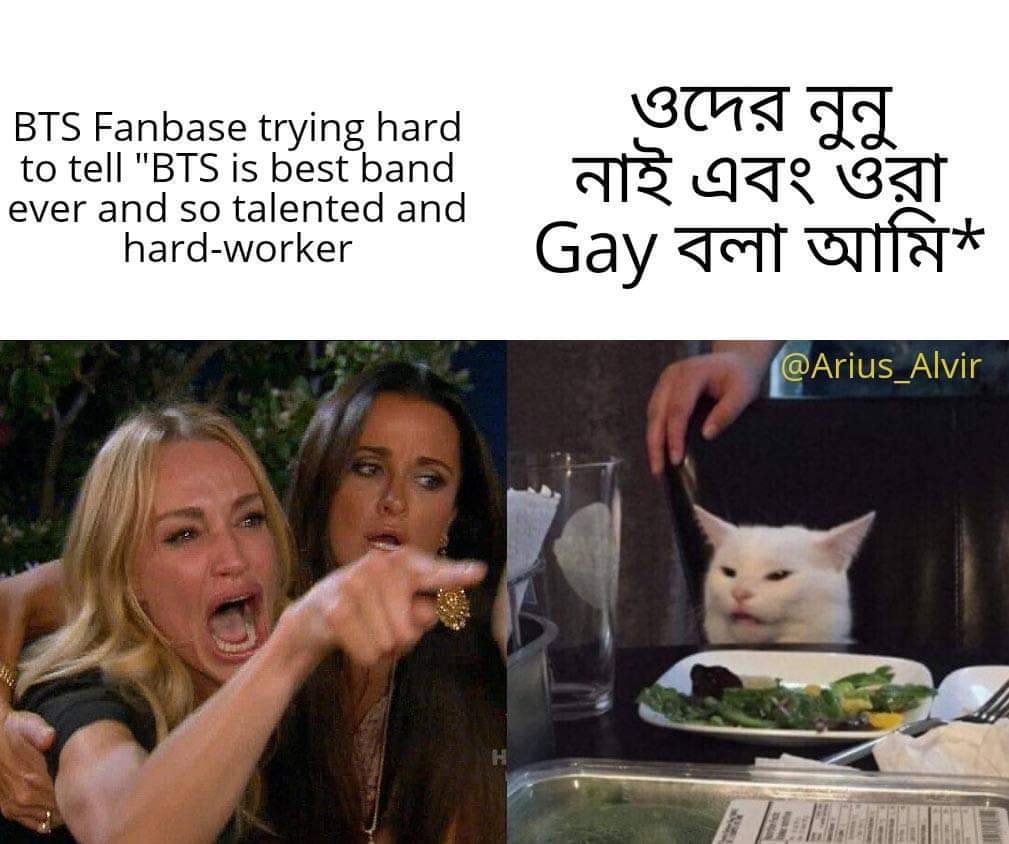
Caption: BTS Fanbase trying hard to tell "BTS is best band ever and so talented and hard worker  ওদের নুনু নাই এবং ওরা  Gay  বলা আমি*
Label: hate